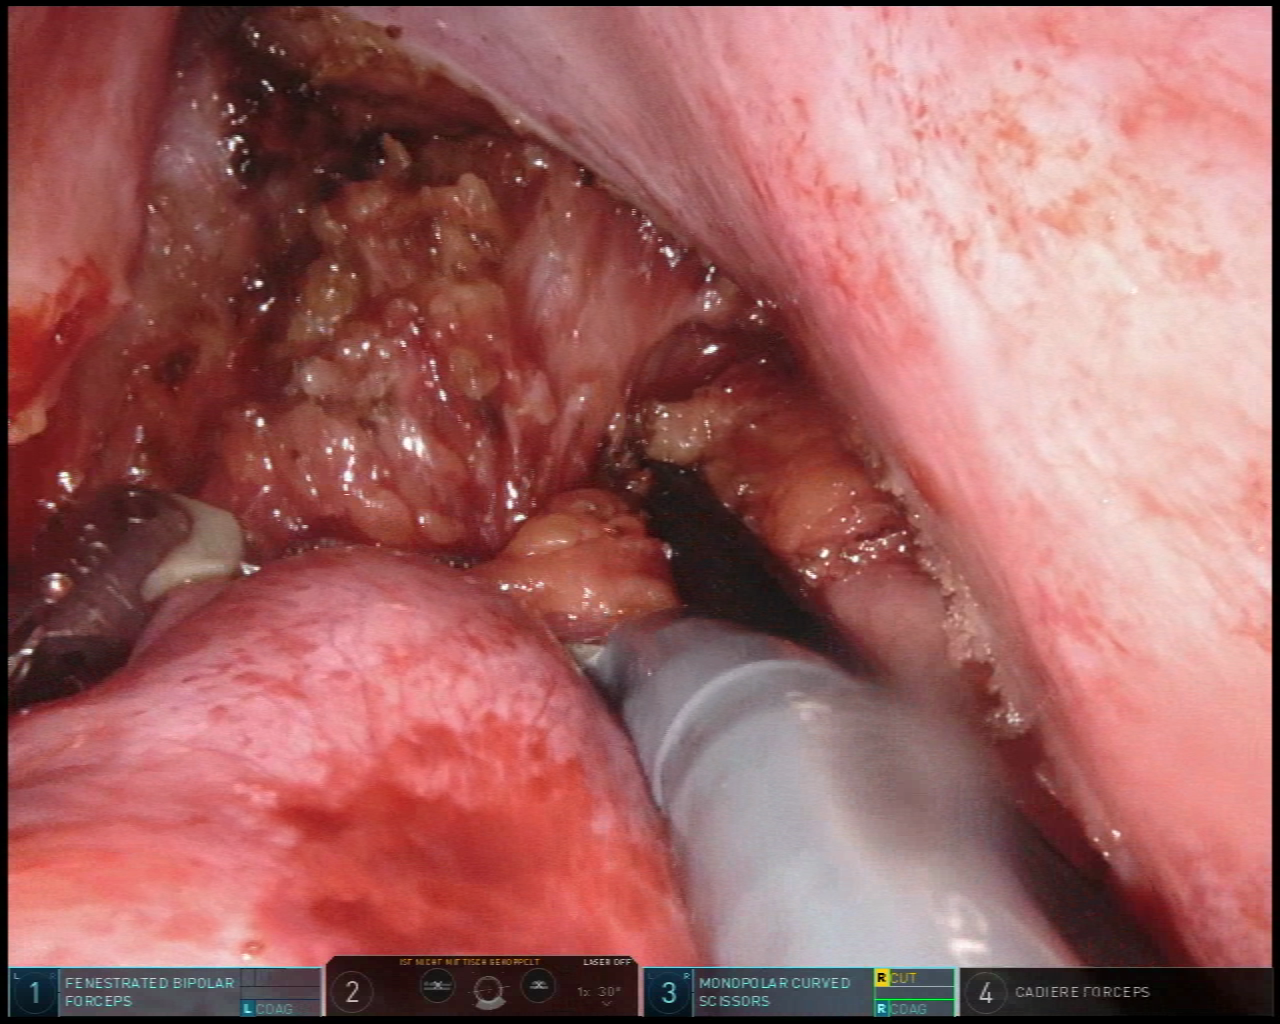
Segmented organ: vesicular_glands
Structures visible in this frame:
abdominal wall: no
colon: no
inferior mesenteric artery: no
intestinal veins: no
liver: no
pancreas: no
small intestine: no
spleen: no
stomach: no
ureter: no
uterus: no
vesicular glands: yes